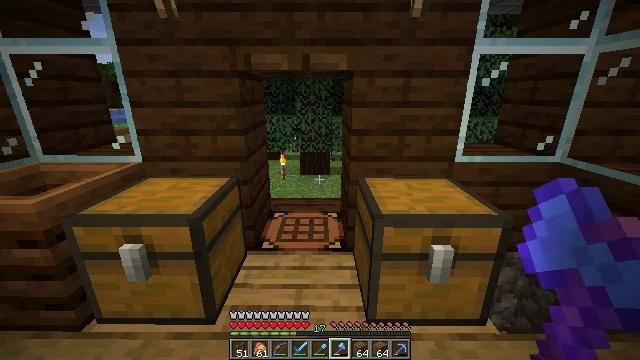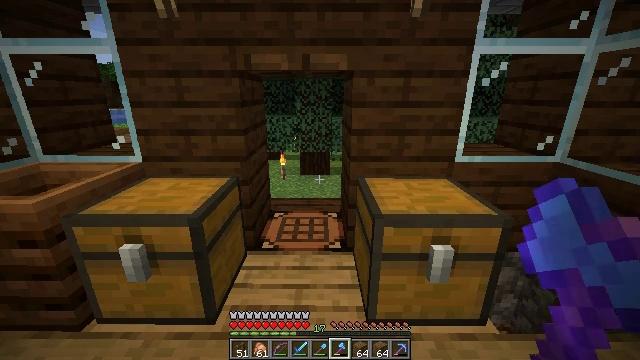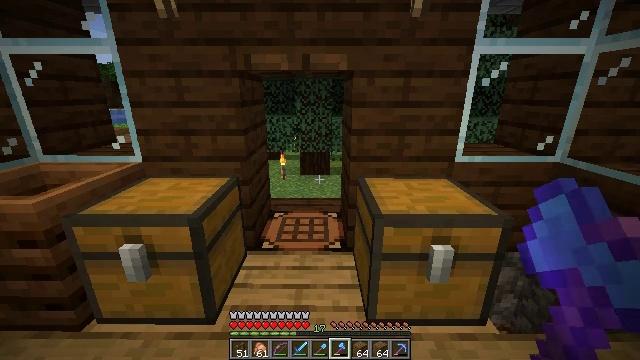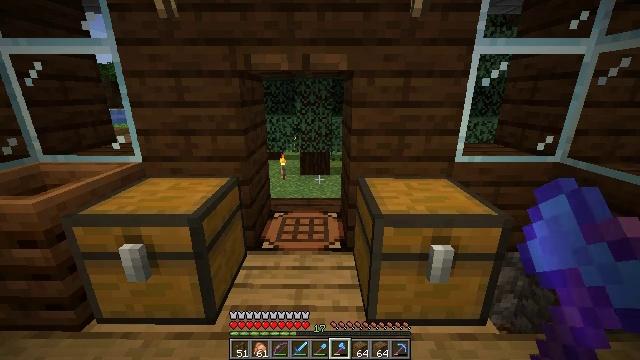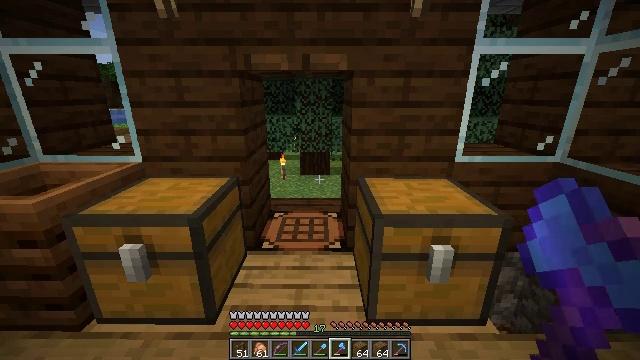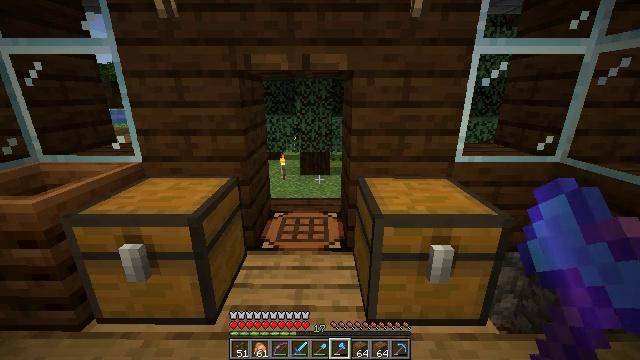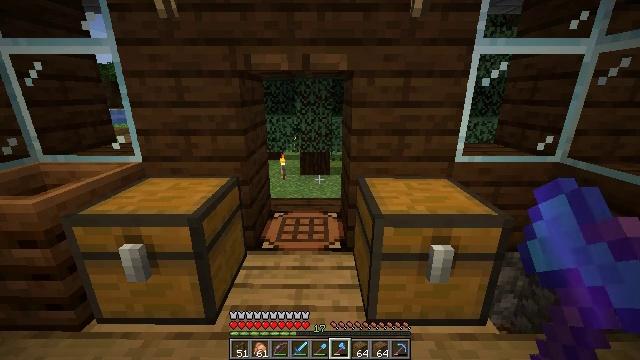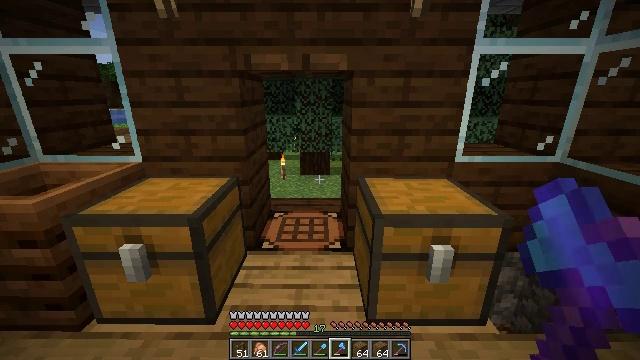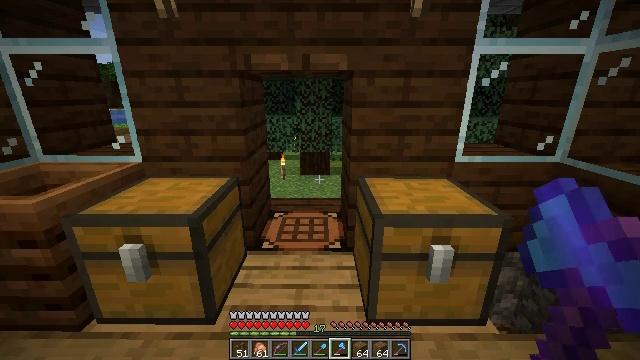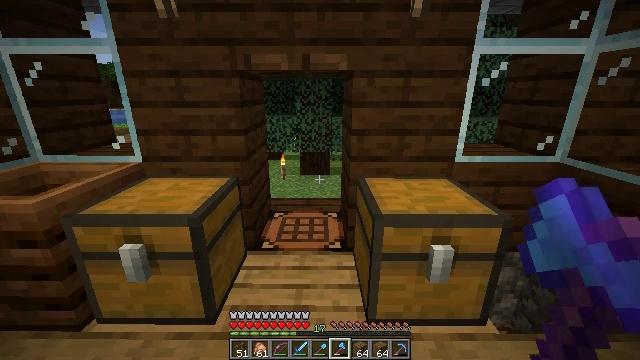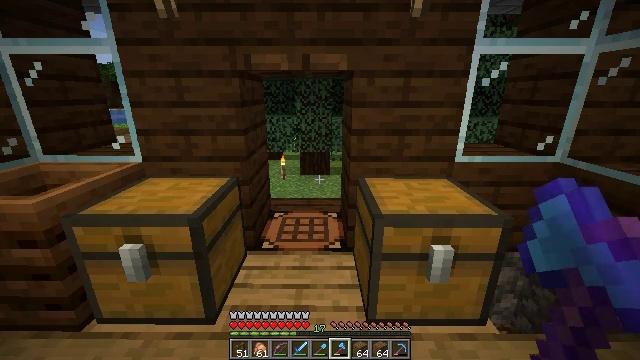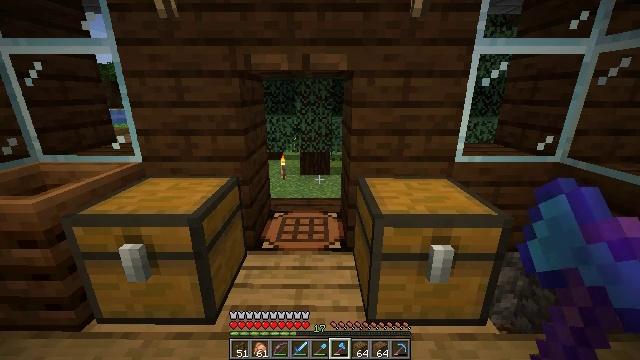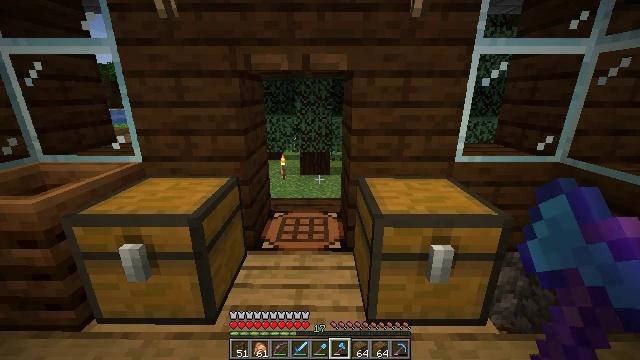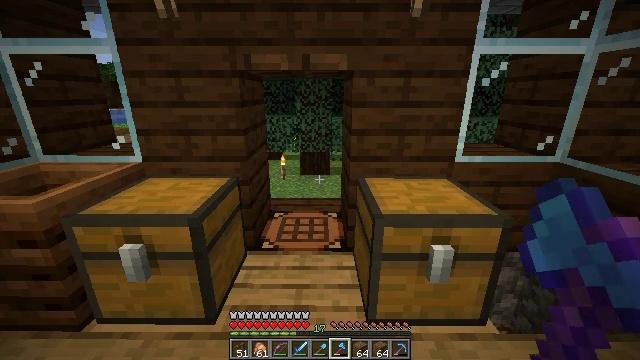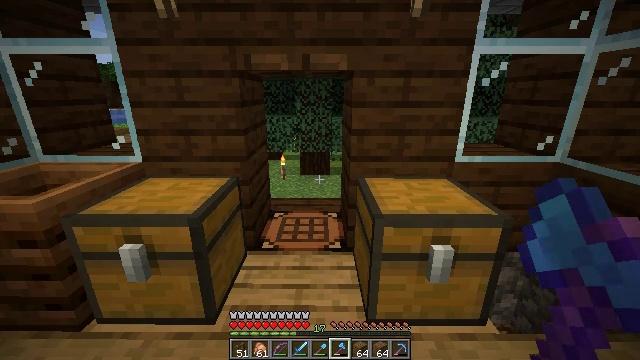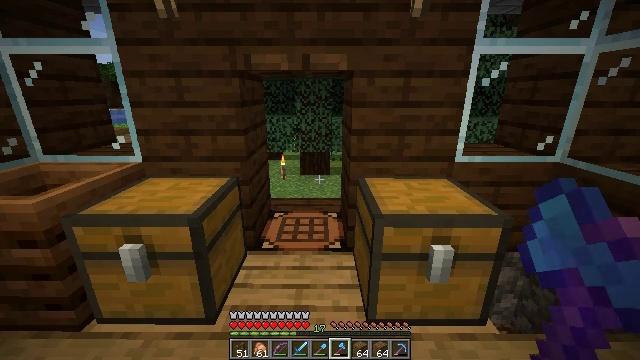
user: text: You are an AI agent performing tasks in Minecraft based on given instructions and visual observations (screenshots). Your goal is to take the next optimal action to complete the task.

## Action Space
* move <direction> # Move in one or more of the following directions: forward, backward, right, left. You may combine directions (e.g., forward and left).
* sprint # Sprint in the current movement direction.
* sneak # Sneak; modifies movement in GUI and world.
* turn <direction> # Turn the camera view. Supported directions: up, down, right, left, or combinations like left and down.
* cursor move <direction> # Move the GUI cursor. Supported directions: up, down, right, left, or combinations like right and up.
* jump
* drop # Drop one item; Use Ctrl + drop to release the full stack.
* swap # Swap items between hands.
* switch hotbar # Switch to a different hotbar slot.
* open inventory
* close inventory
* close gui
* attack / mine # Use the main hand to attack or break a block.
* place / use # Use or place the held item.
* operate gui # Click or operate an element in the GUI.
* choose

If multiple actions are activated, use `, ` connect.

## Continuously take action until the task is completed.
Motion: motion action
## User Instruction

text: Remove the spruce fence from the structure.
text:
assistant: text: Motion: no_op
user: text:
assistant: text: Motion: no_op
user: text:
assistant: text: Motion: no_op
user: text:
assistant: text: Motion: no_op
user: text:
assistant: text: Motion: no_op
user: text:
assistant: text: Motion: no_op
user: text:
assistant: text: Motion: no_op
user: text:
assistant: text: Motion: no_op
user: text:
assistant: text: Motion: no_op
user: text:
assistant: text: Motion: no_op
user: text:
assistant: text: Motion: no_op
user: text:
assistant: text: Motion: no_op
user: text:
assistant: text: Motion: no_op
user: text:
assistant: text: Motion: no_op
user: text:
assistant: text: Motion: no_op
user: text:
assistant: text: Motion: no_op
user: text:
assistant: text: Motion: no_op
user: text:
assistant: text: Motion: no_op
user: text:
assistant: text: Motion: no_op
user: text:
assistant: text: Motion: no_op
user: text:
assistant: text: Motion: no_op
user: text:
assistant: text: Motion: no_op
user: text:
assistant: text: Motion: no_op
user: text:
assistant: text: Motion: no_op
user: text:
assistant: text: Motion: no_op
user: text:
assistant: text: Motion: no_op
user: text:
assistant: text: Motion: no_op
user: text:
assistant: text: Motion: no_op
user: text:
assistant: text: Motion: no_op
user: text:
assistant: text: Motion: no_op